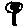
Label: tree